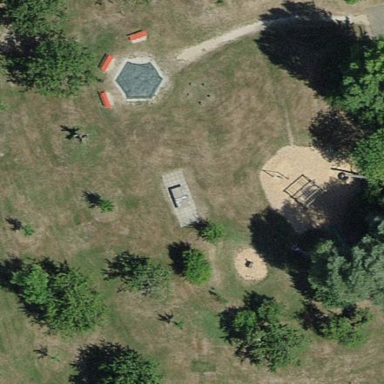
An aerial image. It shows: Lovely park for leisure and relaxation.